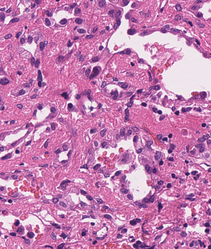
Tumor epithelial tissue: yes
Tumor-associated stroma tissue: yes
Normal tissue: no